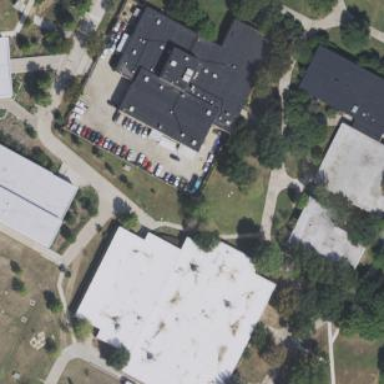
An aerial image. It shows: College building.